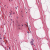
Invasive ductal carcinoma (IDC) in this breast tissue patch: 0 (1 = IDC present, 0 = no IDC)